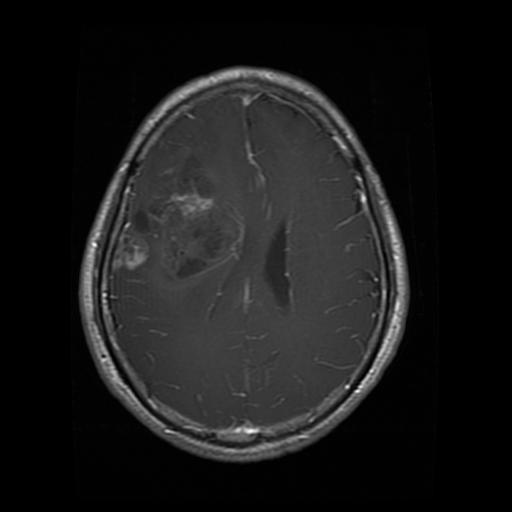
Label: glioma